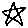
Label: star